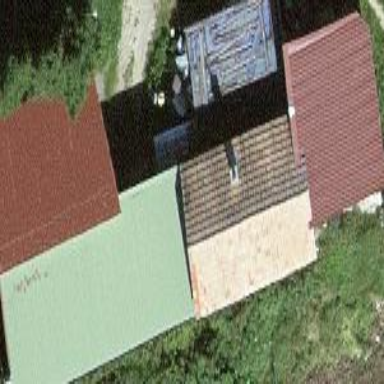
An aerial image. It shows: Warehouse.